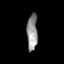
Tissue: skin
Cell type: Others
Senescence score: 0.7522
Nuclear area (px): 386
Mean DAPI intensity: 144.731